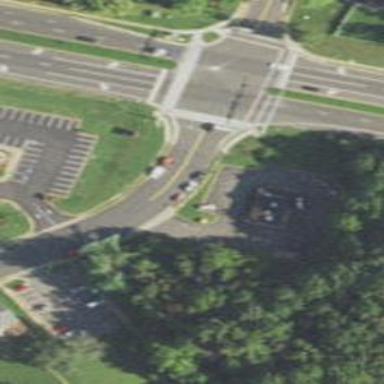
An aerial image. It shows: Asphalt driveway for service vehicles.